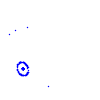
Particle: proton